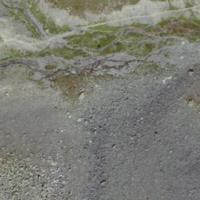
EUNIS habitat code: 48
Species observed at this site:
Doronicum grandiflorum